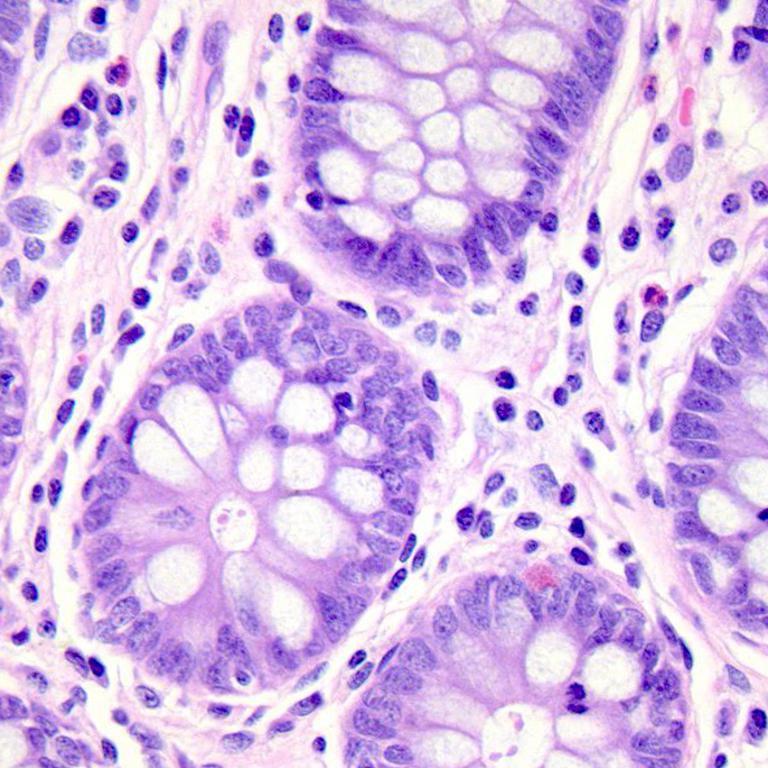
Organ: colon
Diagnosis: benign